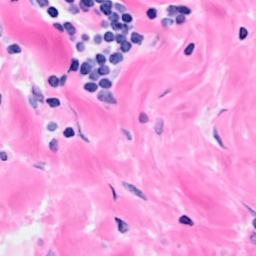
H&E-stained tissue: Breast